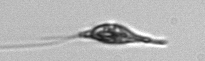
Label: Euglena